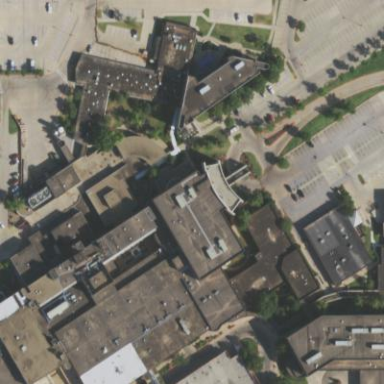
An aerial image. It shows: Healthcare facility identified as hospital.